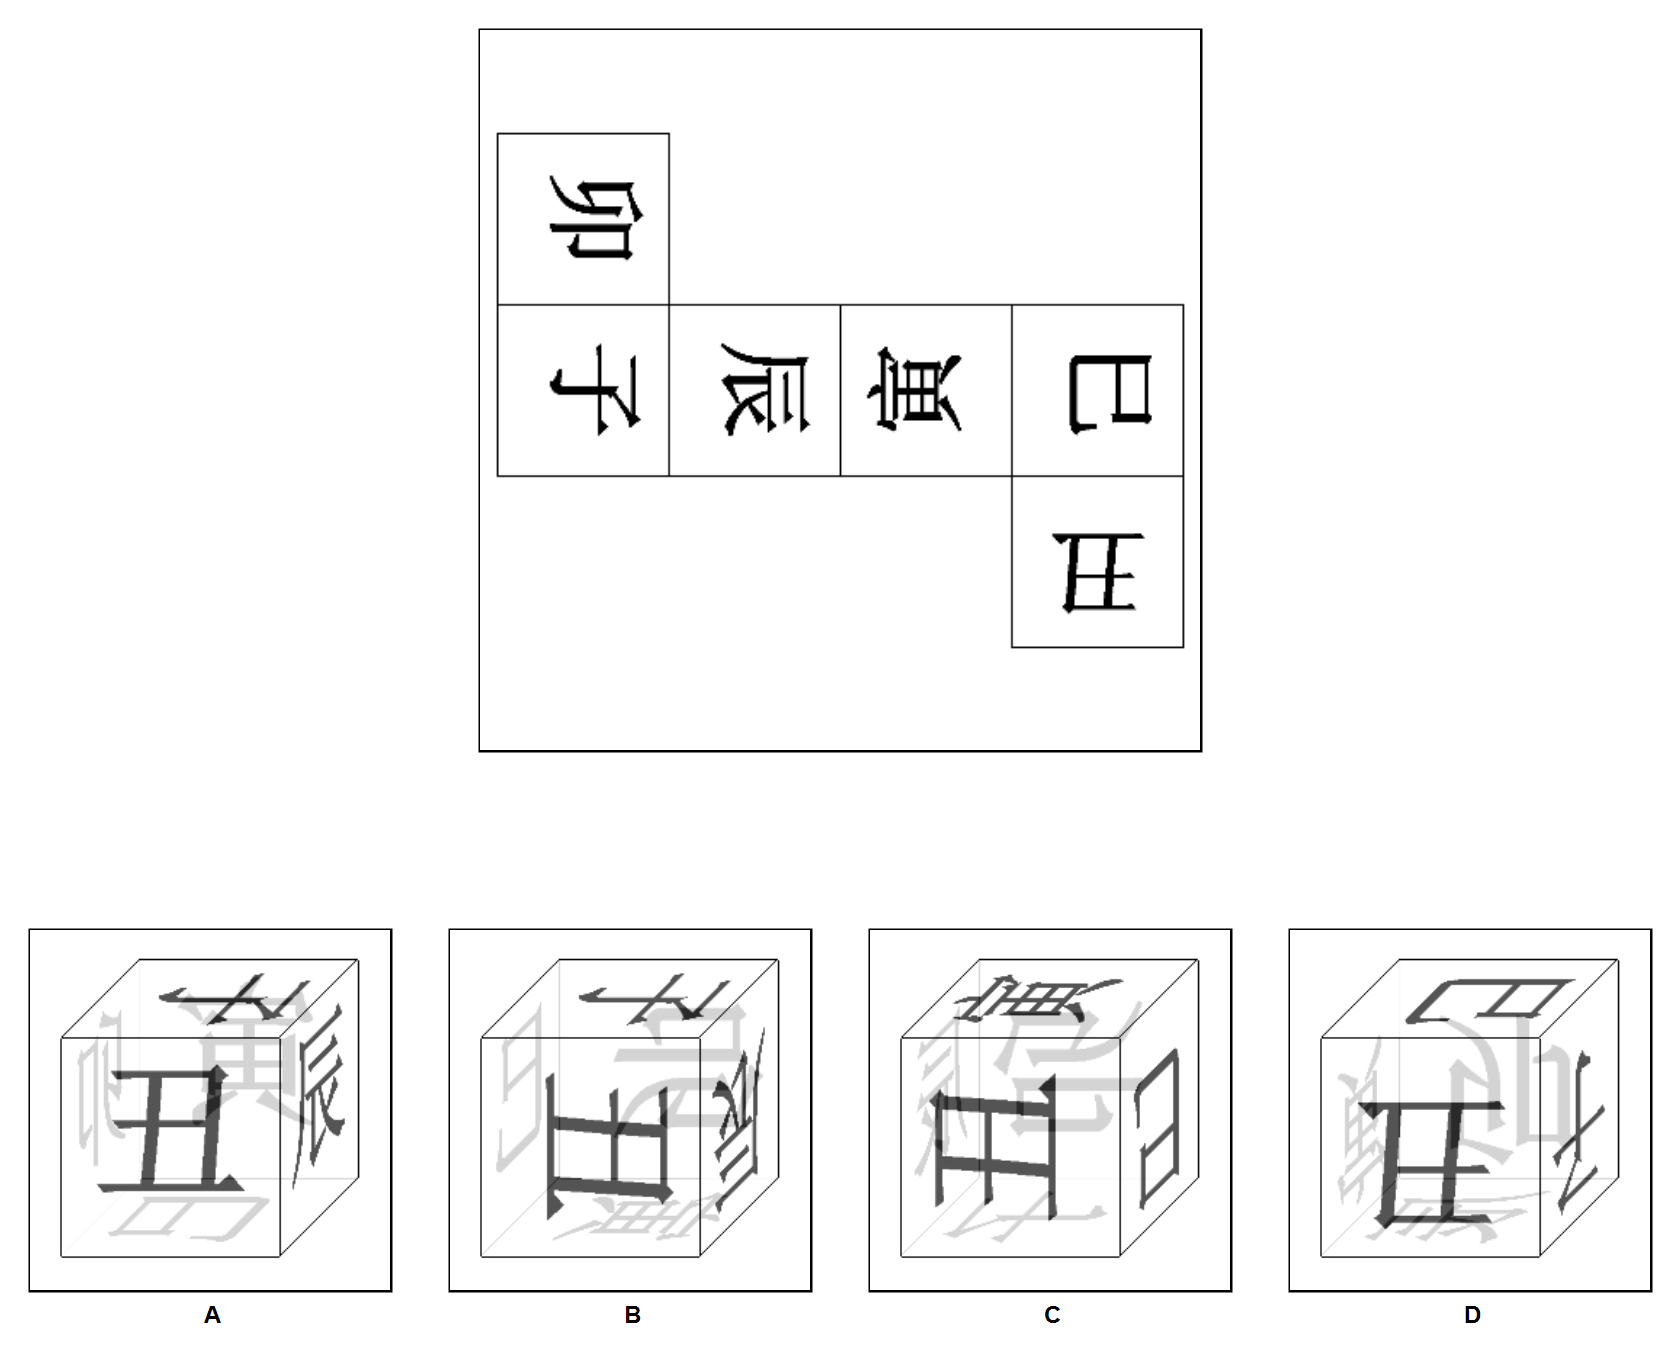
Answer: A